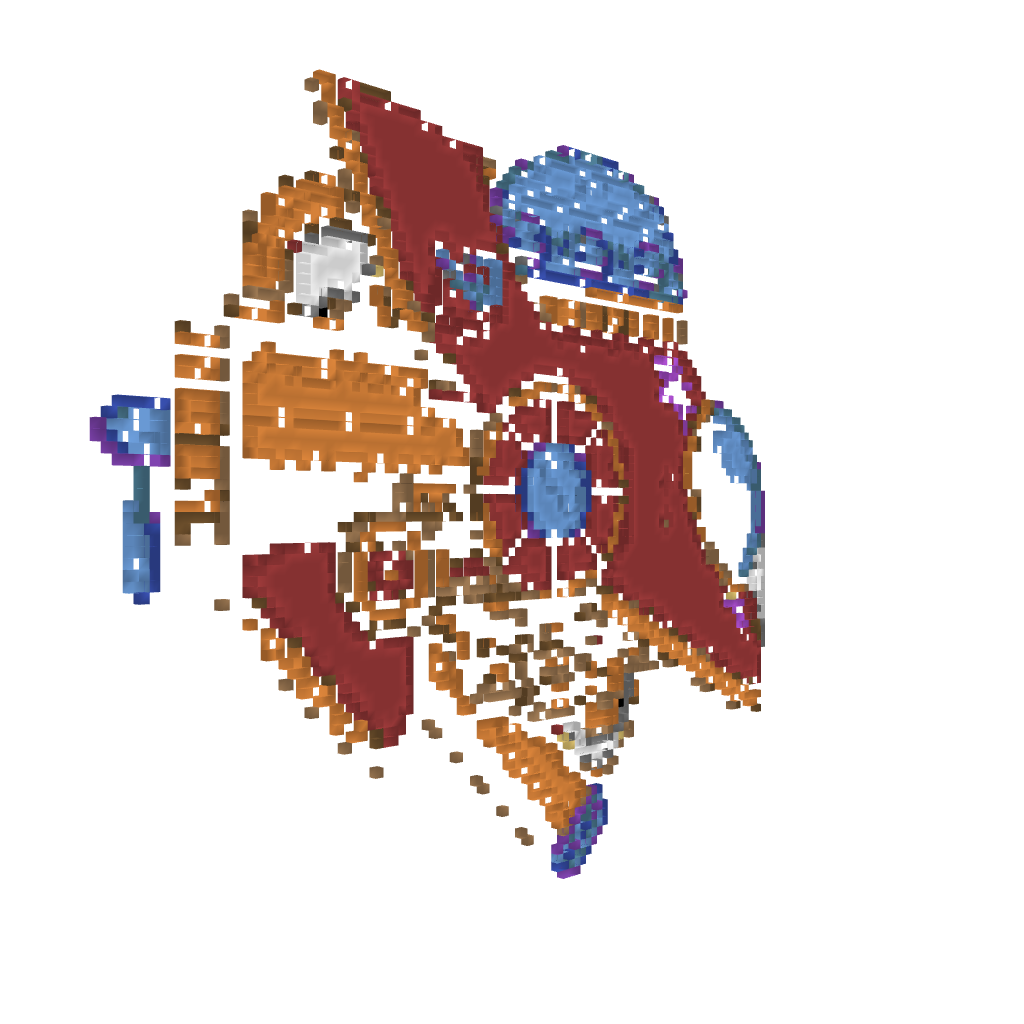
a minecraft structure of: Wily Machine #2 (ErnieCIII) bad low quality